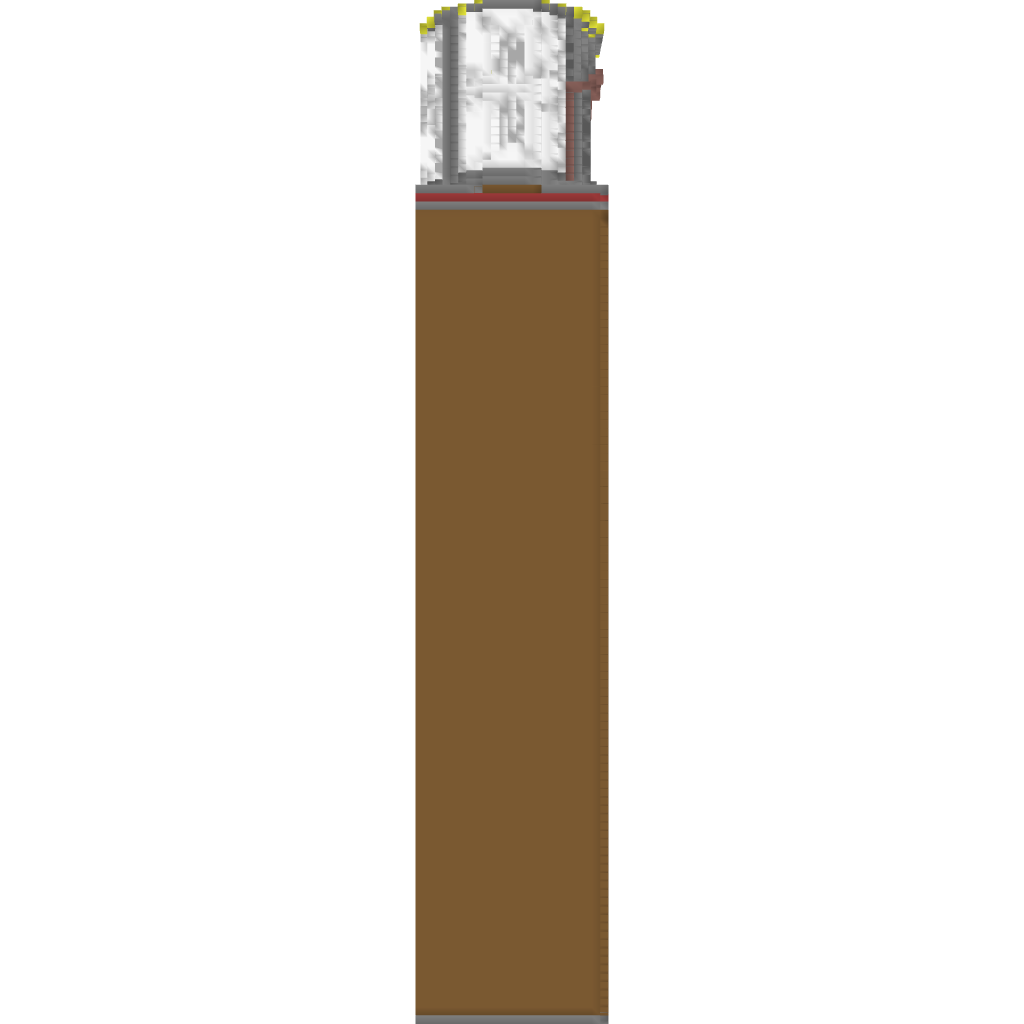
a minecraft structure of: Little Spawn bad low quality